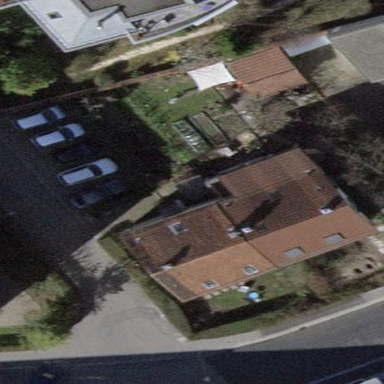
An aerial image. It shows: Semidetached house.